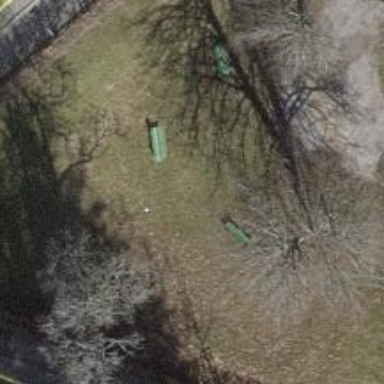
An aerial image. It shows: Bench.